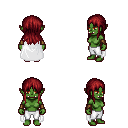
a pixel art fantasy rpg character, female body template, orc, green skin, white cape, white pants, brunette unkempt hairstyle, cloth bracers, four views (front, back, left, right), 2x2 character sprite sheet, small pixel art, hard edges, no anti-aliasing